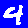
Digit: 4